Question: I'm trying to setup an elFinder window on my website. So I downloaded the latest release of from GitHub and followed <URL>.
I included every file they asked for:
'''
<!-- elFinder -->
<script type="text/javascript" src="../includes/elfinder/js/elfinder.min.js"></script>
<script type="text/javascript" src="../includes/elfinder/js/i18n/elfinder.nl.js"></script>
<!-- JQuery UI -->
<script type="text/javascript" src="../includes/js/jquery-ui/development-bundle/ui/jquery.ui.core.js"></script>
<script type="text/javascript" src="../includes/js/jquery-ui/development-bundle/ui/jquery.ui.widget.js"></script>
<script type="text/javascript" src="../includes/js/jquery-ui/development-bundle/ui/jquery.ui.datepicker.js"></script>
<script type="text/javascript" src="../includes/js/jquery-ui/development-bundle/ui/jquery.ui.timepicker.js"></script>
<script type="text/javascript" src="../includes/js/jquery-ui/development-bundle/ui/jquery.ui.draggable.js"></script>
<script type="text/javascript" src="../includes/js/jquery-ui/development-bundle/ui/jquery.ui.droppable.js"></script>
<script type="text/javascript" src="../includes/js/jquery-ui/development-bundle/ui/jquery.ui.selectable.js"></script>
<script type="text/javascript" src="../includes/js/jquery-ui/development-bundle/ui/jquery.ui.resizable.js"></script>
<script type="text/javascript" src="../includes/js/jquery-ui/development-bundle/ui/jquery.ui.slider.js"></script>
<script type="text/javascript" src="../includes/js/jquery-ui/development-bundle/ui/jquery.ui.dialog.js"></script>
'''
And I include this into my 'head'-section as well:
'''
<script type="text/javascript">
$().ready(function() {
var elf = $('#elfinder').elfinder({
lang: 'nl', // language (OPTIONAL)
url : '../includes/elfinder/php/connector.php' // connector URL (REQUIRED)
}).elfinder('instance');
});
</script>
'''
But for some reason, all I get is this image:

But those files are, obviously, included... So I'm wondering what I'm doing wrong since I can't get my finger on the issue...
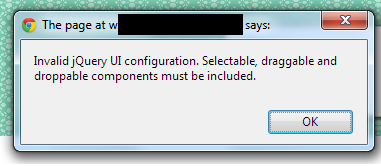
Answer: Why don't you combine the jQuery UI files into one?
the order of includes does matter.
Here a <URL>.
Here is the code
## HTML
'''
<head>
<link rel="stylesheet" type="text/css" href="http://ajax.googleapis.com/ajax/libs/jqueryui/1.8.21/themes/smoothness/jquery-ui.css" />
<link rel="stylesheet" type="text/css" href="http://elfinder.org/demo/css/elfinder.min.css" />
</head>
<div id="elfinder"></div>
<script src="http://ajax.googleapis.com/ajax/libs/jquery/1.7.2/jquery.min.js" ></script>
<script src="http://ajax.googleapis.com/ajax/libs/jqueryui/1.8.21/jquery-ui.min.js"></script>
<script src="http://elfinder.org/demo/js/elfinder.min.js" ></script>
'''
## Javascript
'''
$().ready(function() {
var f = $('#elfinder').elfinder({
url : '/connector'
}).elfinder('instance');
});
'''